Question:
So I want to create this UI below. It is for a College class and I don't have much time left. I have everything working but I can't wrap my head around making the list of events. I have a java class eventList that populates a List with data from a database. Any suggestions? Will I have to just dynamically add 2 buttons (up/down) and enough text views to supply the data? How will I keep it formatted if I do something like that? Should I put it all in a scrollview on the mainPage?
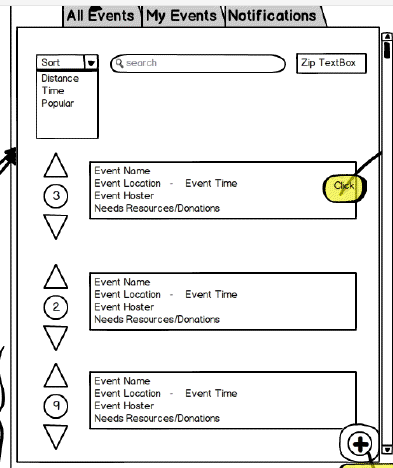
Answer: Make it a 'ListView' with a custom adapter. Each row can be be designed as a 'RelativeLayout', so you can put your event name, location and such in there.
The adapter will look something like this: (code sanitized)
'''
public class POPublicationAdapter extends ArrayAdapter<Wrap<POUserPublication>> {
private final Context context;
...
private OnClickListener faveClick;
private OnClickListener shortClick;
...
public POPublicationAdapter( Context context, List<WrapPO<POUserPublication>> values,
OnClickListener faveClick, OnClickListener shortClick, ... ) {
super(context, R.layout.row_publication, values);
this.context = context;
this.listId = listId;
this.faveClick = faveClick;
this.shortClick = shortClick;
...
}
@Override
public View getView(int position, View convertView, ViewGroup parent) {
WrapPO<POUserPublication> item = getItem(position);
LayoutInflater inflater = (LayoutInflater) context
.getSystemService(Context.LAYOUT_INFLATER_SERVICE);
View rowView = null;
if( item.item != null ){
rowView = inflater.inflate(R.layout.row_publication, parent, false);
rowView.setTag( item );
TextView tvLabel = (TextView) rowView.findViewById(R.id....);
ImageView ivPubFavorite = (ImageView) rowView.findViewById(R.id....);
TextView tvSubLabel = (TextView) rowView.findViewById(R.id.publicationSublabel);
tvLabel.setText( item.item.pub().get( PO.displayName ) );
if( !item.item.pub().existsDefault() ) {
}
if( listId == POLayer.LIST_REQUIRED )
tvSubLabel.setText(String.format("(Due on %1$TD)", item.item.asDate( PO.dueDate )));
else if( listId == POLayer.LIST_PREVIEW )
tvSubLabel.setText( String.format( "(Preview until %1$TD)", item.item.pub().asDate( PO.distributionDate ) ) );
else
tvSubLabel.setText( item.item.getTouchInfo() );
if( this.listId == POLayer.LIST_FAVE ){
setOfflineImage(ivPubFavorite, SG.isOnline, item.item.isFavorite() ? R.drawable.ls_star_remove : R.drawable.ls_star_grey );
} else {
setOfflineImage(ivPubFavorite, SG.isOnline, item.item.isFavorite() ? R.drawable.ls_star_gold : R.drawable.ls_star_grey );
}
ivPubFavorite.setClickable(true);
ivPubFavorite.setTag(item);
ivPubFavorite.setOnClickListener( faveClick );
ivNot.setClickable( false );
if( listId == POLayer.LIST_REQUIRED || listId == POLayer.LIST_UNREAD ) {
ivNot.setTag(item);
ivNot.setOnClickListener( notClick );
if( item.item.isRequired() ) {
if( item.item.isComplete() ) {
setOfflineImage( ivNot, item.item.asString( PO.offlineUTC ).isEmpty(), R.drawable.ls_doc_confirmed );
} else {
ivNot.setClickable(true);
ivNot.setImageResource( R.drawable.ls_doc_pencil );
}
} else {
if( item.item.isComplete() ) {
ivNot.setImageResource(R.drawable.ls_check_green);
} else {
ivNot.setClickable(true);
setOfflineImage( ivNot, SG.isOnline, R.drawable.ls_check_grey );
}
}
} else {
ivNot.setVisibility( View.GONE );
}
} else {
switch( item.itemType ) {
case WrapPO.HEADER_EMPTY:
rowView = inflater.inflate( R.layout.row_header_empty, parent, false);
break;
case WrapPO.HEADER_MORE:
rowView = inflater.inflate( R.layout.row_header_more, parent, false);
break;
default:
rowView = inflater.inflate( R.layout.row_header, parent, false);
}
TextView tvLabel = (TextView) rowView.findViewById(R.id.tvHeader);
tvLabel.setText( item.itemHeader );
}
rowView.setOnLongClickListener( longClick );
rowView.setOnClickListener( shortClick );
return rowView;
}
@Override
public long getItemId(int position) {
if( getItem( position ).item != null )
return getItem(position).item.asInteger( PO.pubId );
else
return (long) -1;
}
}
'''
It's probably a bit more complex example of what you need, but it shows how you can use different layouts for a row based on the contents of the row, and it has clickable ImageViews in it, just like you'd need for your voting buttons.